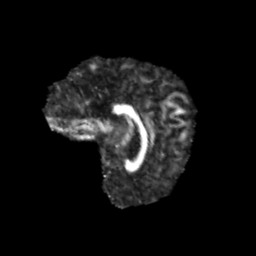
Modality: FA
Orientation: sagittal
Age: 11
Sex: female
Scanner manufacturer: siemens
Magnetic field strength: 3 T
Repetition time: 3.8 s
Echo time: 0.07 s